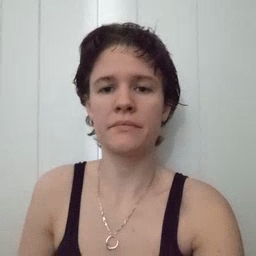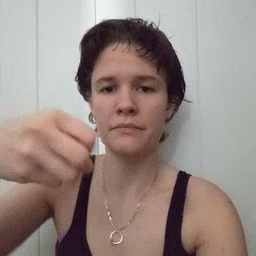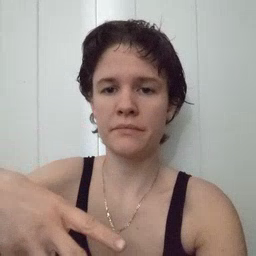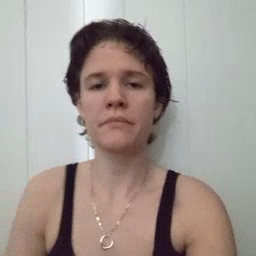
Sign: drop